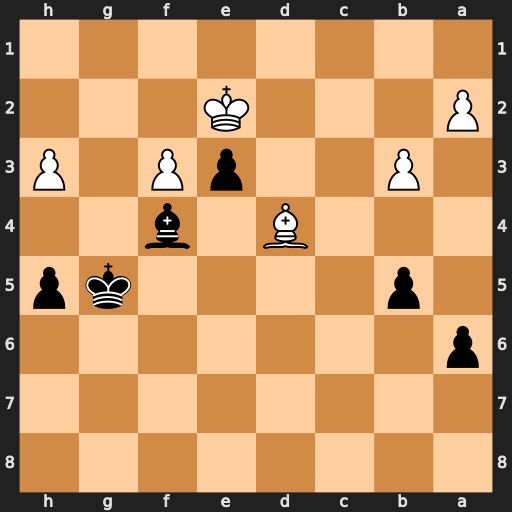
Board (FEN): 8/8/p7/1p4kp/3B1b2/1P2pP1P/P3K3/8
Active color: b
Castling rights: -
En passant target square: -
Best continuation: Kh4 Bxe3 Bxe3 Kxe3 Kxh3